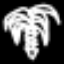
Label: palm tree